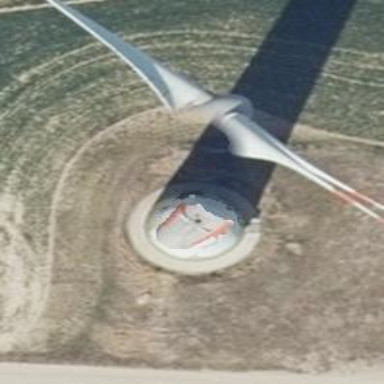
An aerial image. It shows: Wind generator in the form of horizontal axis wind turbine.